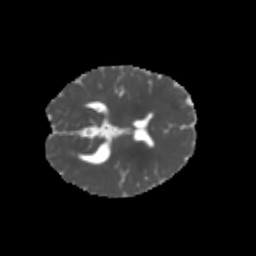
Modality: MD
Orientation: axial
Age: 6
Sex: male
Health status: healthy